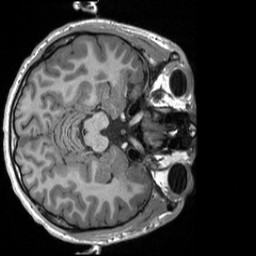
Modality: T1w
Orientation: axial
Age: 21
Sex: male
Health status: healthy
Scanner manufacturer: siemens
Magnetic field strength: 3 T
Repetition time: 2 s
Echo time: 0.00232 s